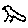
Label: bird